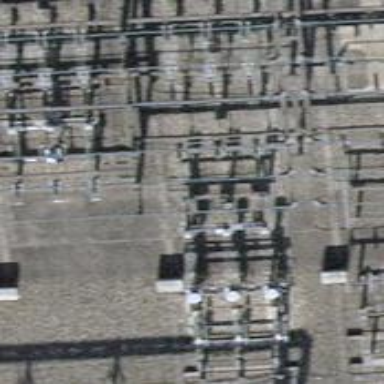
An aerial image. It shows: Switch for power supply.